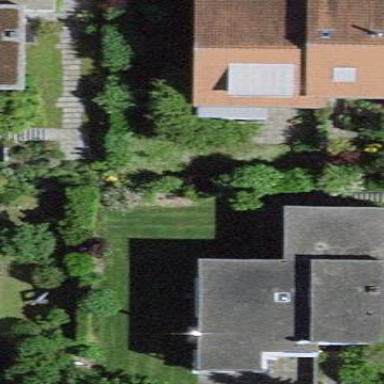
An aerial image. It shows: Simple and straightforward house.